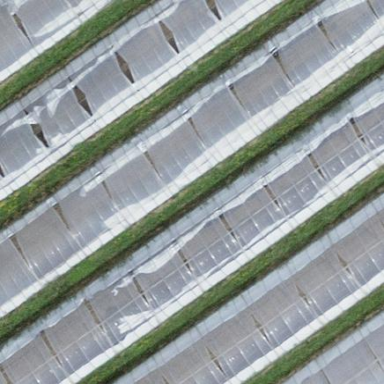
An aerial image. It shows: Greenhouse.